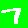
Digit: 7